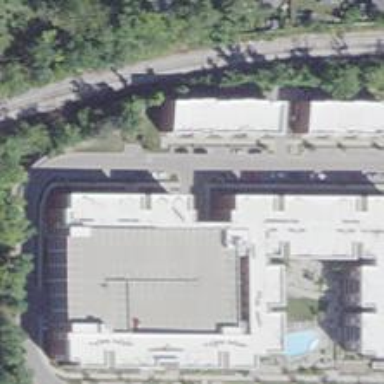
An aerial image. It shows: Apartment building with flat white roof.